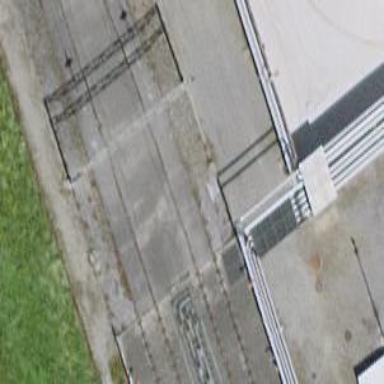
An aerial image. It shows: Single-track railway spur.